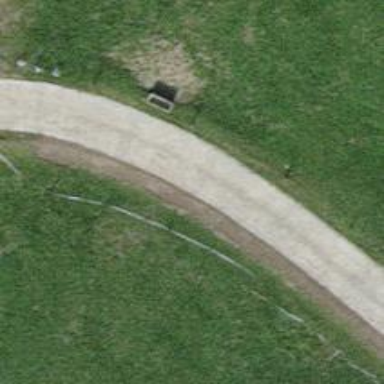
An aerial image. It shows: Well-maintained track road with grade 1 tracktype.